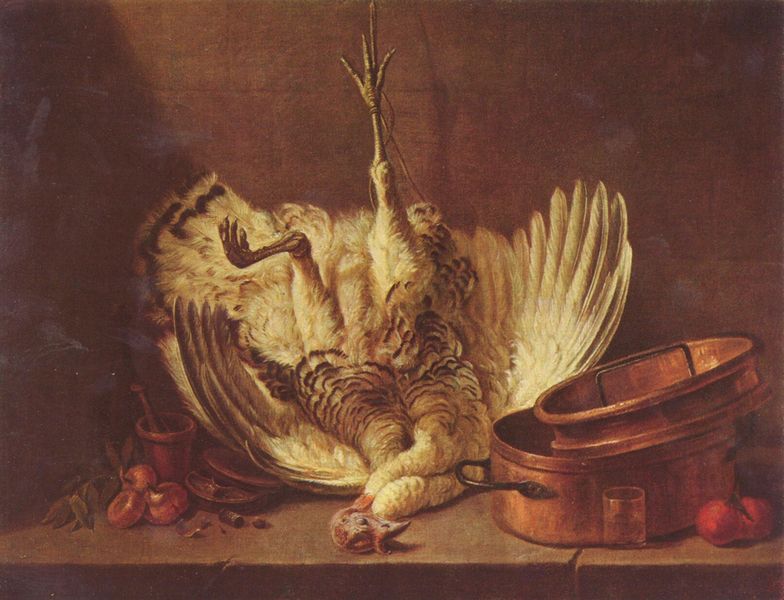
Titel: Stilleben mit aufgehängtem Truthahn
Künstler: Jean-Baptiste Siméon Chardin
Standort: Budapest
Institution: Szépmüvészeti Múzeum
Schlagwörter: blätter, dunkel, feder, flügel, fuß, gemälde, kopf, schatten, vogel, weiß, grün, braun, glas, hell, licht, rücken, schwarz, tisch, ölbild, obst, rot, tier, wand, barock, federn, gefieder, stein, tod, tot, hals, öl, brüstung, auge, schnur, blatt, kontrast, frucht, früchte, gemüse, henkel, stilleben, stillleben, beine, apfel, tomate, topf, füße, schnabel, creme, kamm, farbe, pfoten, faden, kordel, liegend, kante, tischkante, töpfe, zwiebel, griff, nature morte, holztisch, vanitas, deckel, gefäß, hängen, spanisch, geschirr, kupfer, krallen, chardin, lorbeer, rauchig, dattel, küche, geflügel, truthahn, gesims, fasan, jagdstillleben, leichnam, malerisch, gebunden, tomaten, kochen, hahn, rebhuhn, huhn, küchenstück, rupfen, kräuter, pute, tiegel, kochtopf, mörser, datteln, nüsse, kessel, henne, knoblauch, pfanne, vertikale, zwiebeln, han, kupfertopf, haun, stößel, bratpfanne, gewürze, kapaun, kopfüber, hängt, kupferschüssel, kasserolle, bräter, kupfergeschirr, puter, hühnerbrühe, kopfüger, putensuppe, natura morte, 1600, tierstilleben,toter fasan, nicht ergötzlich, 16oo, kupferpfannen, kochgeschirr